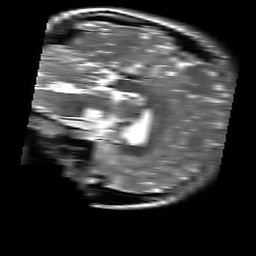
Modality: T2w
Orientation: sagittal
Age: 19
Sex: female
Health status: healthy
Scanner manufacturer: siemens
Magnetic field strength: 3 T
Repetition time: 4.01 s
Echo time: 0.116 s